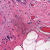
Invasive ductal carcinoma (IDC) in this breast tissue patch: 0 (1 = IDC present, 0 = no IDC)